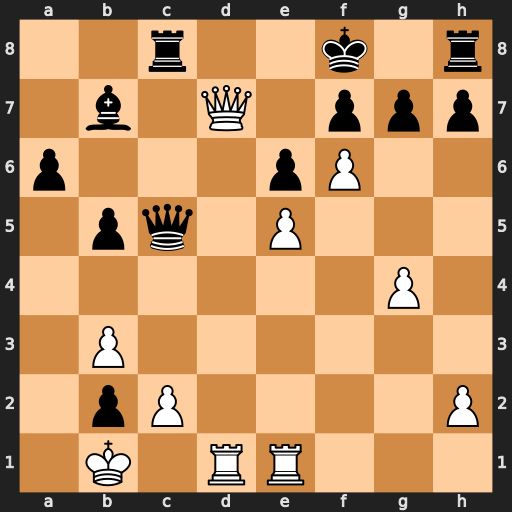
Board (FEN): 2r2k1r/1b1Q1ppp/p3pP2/1pq1P3/6P1/1P6/1pP4P/1K1RR3
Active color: w
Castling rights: -
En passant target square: -
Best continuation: Qd8+ Rxd8 Rxd8#